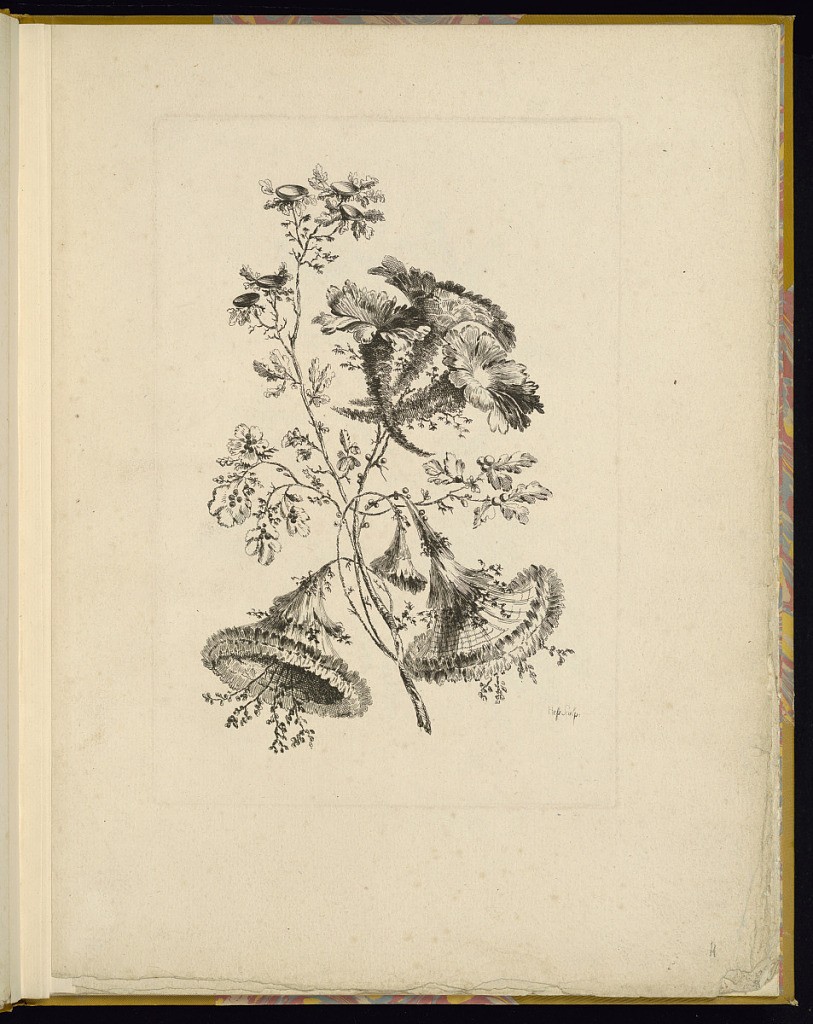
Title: Design for Chinoiserie Flowers
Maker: Jean-Baptiste Pillement, French, 1728–1808
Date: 1765–73
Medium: Etching on laid paper
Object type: Print
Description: Design for fantastical chinoiserie-style flowers from a series of six plates. A variety of differently shaped and sized sprigs of flowers and leaves originating from the same stem. The plate is signed